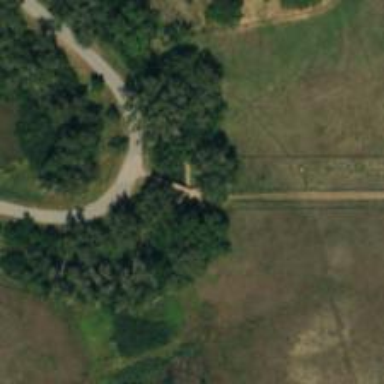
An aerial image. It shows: Bridleway bridge.